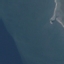
Land use / land cover class: SeaLake